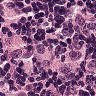
Metastatic tissue present: yes